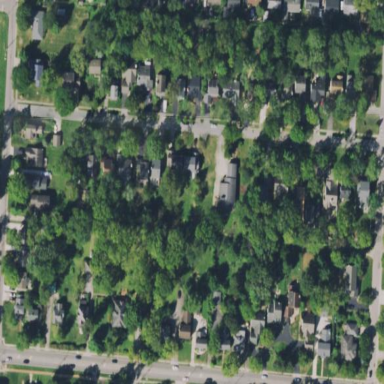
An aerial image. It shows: Residential area within neighborhood.